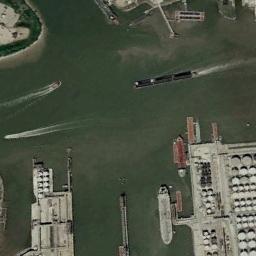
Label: ship